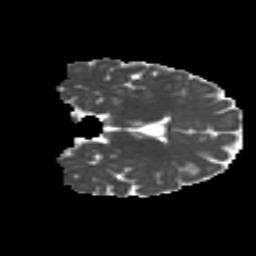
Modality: MD
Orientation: coronal
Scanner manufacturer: siemens
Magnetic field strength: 3 T
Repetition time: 4.16 s
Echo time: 0.0806 s